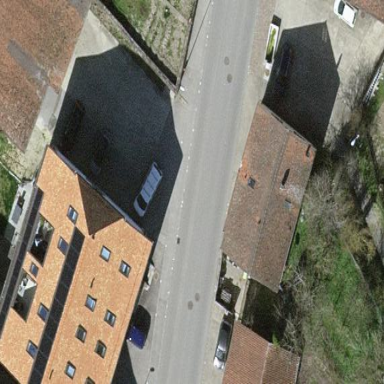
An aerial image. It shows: Gabled roof adorns the apartments building.